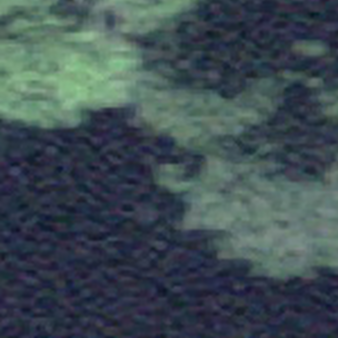
Label: other